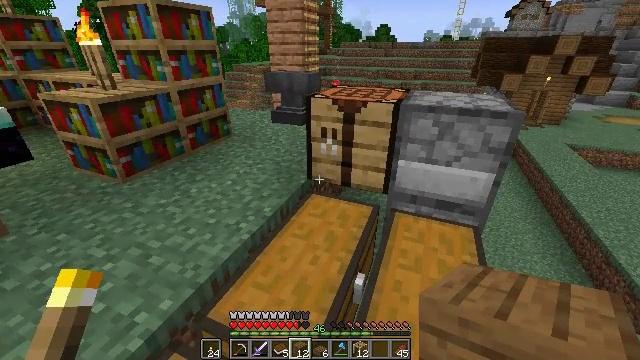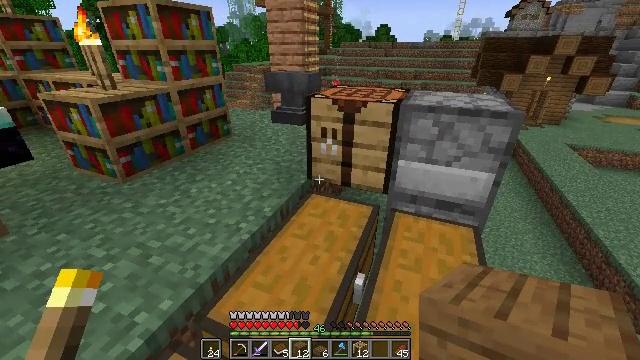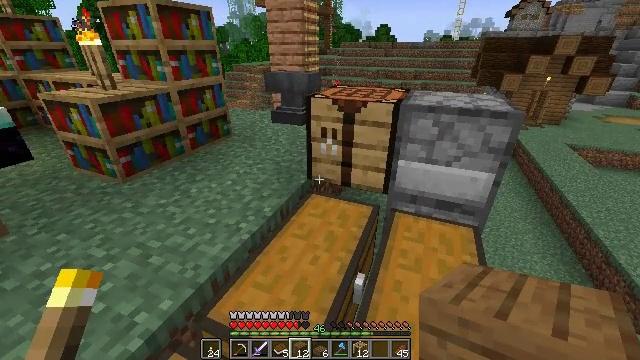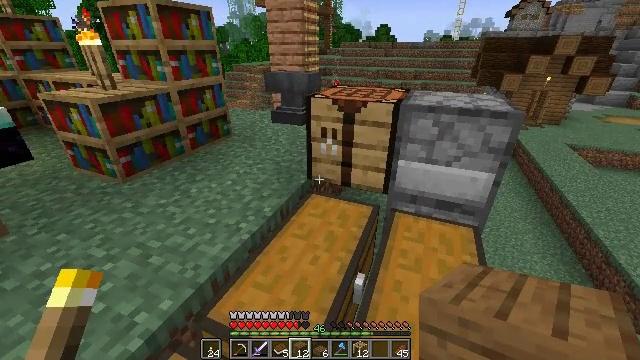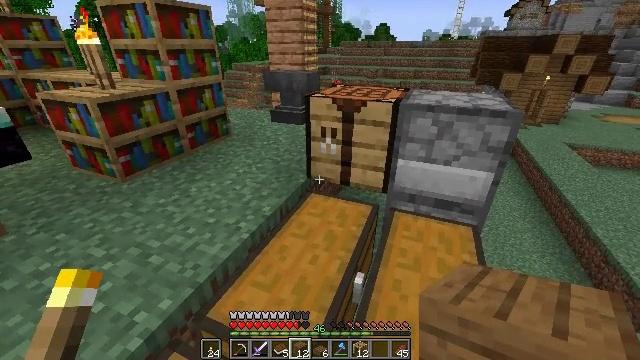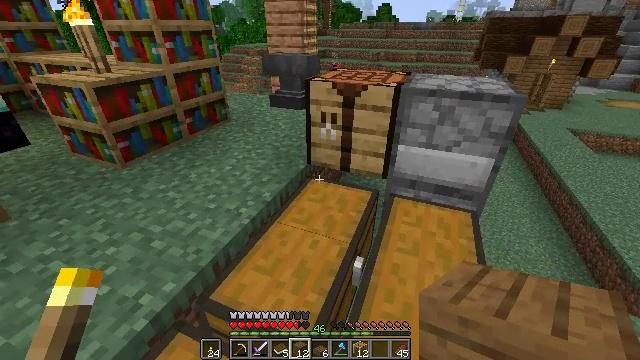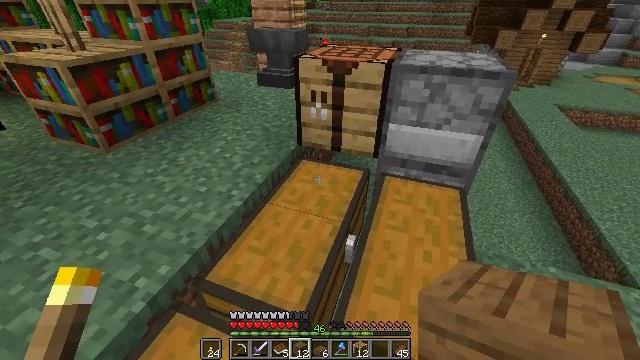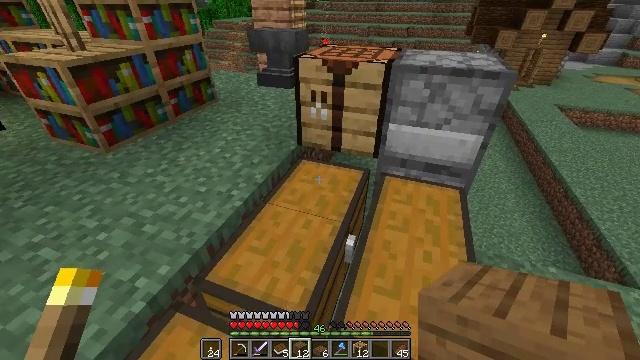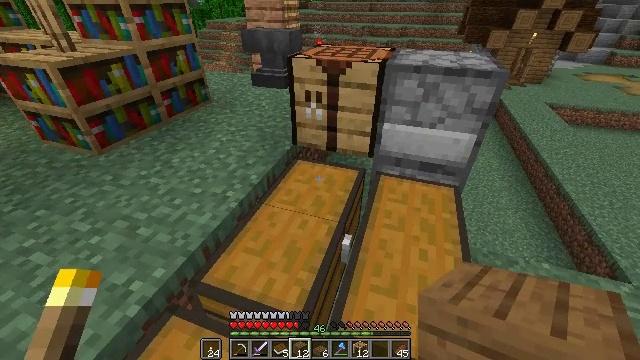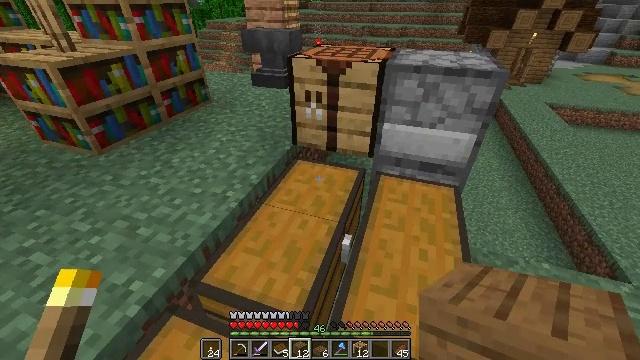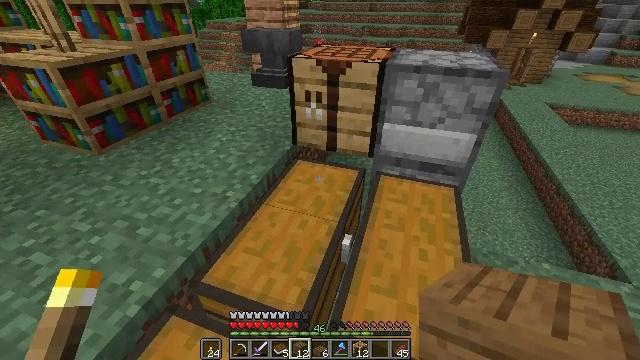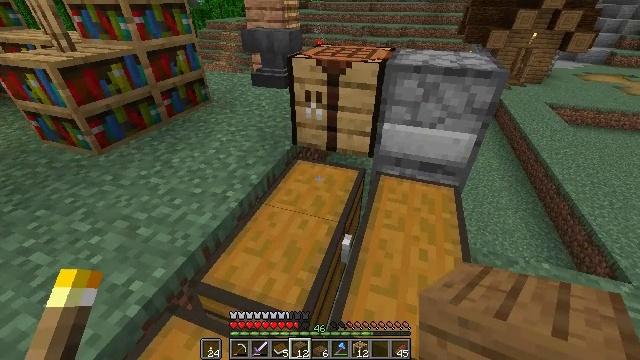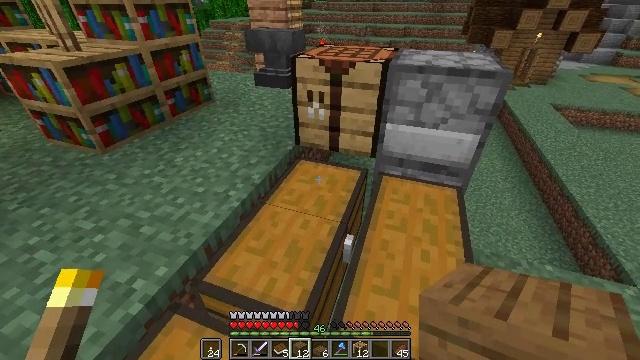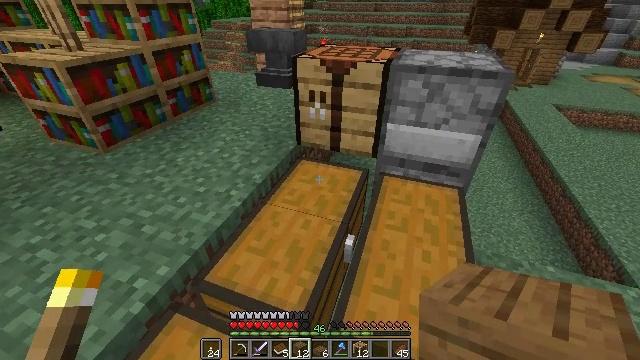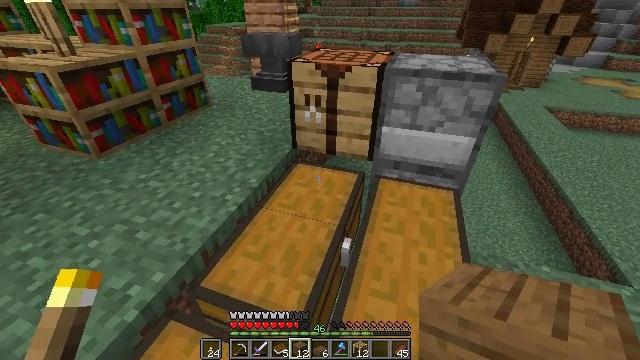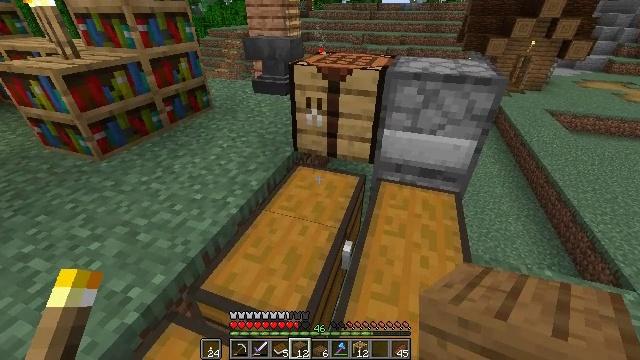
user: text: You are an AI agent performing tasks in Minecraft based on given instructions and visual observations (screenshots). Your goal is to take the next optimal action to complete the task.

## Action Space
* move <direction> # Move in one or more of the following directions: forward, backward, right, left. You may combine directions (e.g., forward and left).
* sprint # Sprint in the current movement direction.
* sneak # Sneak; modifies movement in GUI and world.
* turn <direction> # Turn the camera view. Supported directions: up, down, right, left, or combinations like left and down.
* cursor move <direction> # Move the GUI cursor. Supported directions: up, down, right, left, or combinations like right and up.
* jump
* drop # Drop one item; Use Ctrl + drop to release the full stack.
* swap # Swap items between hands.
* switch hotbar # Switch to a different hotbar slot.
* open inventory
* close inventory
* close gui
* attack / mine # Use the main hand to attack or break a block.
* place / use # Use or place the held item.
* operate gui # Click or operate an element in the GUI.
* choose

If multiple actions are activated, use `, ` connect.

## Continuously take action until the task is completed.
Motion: motion action
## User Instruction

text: With the crafting table, create a spruce fence gate from sticks and planks.
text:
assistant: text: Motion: no_op
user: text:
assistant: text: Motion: no_op
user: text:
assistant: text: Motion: no_op
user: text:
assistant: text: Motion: no_op
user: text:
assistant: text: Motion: turn down
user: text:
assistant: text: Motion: turn right and down
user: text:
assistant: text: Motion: no_op
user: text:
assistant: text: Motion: turn right
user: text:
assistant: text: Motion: no_op
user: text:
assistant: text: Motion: no_op
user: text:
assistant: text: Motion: no_op
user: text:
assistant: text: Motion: no_op
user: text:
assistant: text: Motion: no_op
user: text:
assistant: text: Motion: turn right
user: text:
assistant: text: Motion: no_op
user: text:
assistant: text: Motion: no_op
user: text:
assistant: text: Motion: no_op
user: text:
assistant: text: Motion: no_op
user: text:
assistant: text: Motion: no_op
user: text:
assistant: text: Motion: no_op
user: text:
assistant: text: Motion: no_op
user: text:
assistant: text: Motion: no_op
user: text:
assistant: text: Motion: no_op
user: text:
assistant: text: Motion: no_op
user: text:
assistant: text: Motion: no_op
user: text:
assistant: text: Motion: no_op
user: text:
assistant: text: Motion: no_op
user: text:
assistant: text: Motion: no_op
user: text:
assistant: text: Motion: no_op
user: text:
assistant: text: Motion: no_op